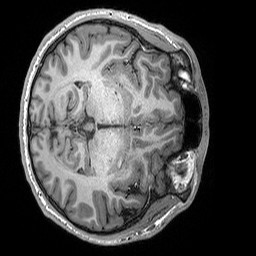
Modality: T1w
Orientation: axial
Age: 20
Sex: male
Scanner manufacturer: siemens
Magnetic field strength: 3 T
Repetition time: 2.3 s
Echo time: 0.00298 s